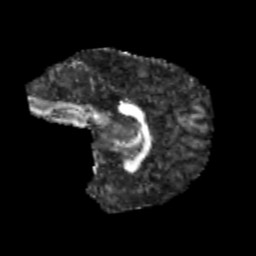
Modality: FA
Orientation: sagittal
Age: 11
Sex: male
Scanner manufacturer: siemens
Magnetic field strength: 3 T
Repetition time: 3.8 s
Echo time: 0.07 s